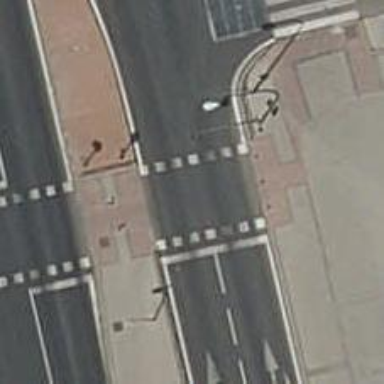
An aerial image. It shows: Zebra crossing with traffic signals.